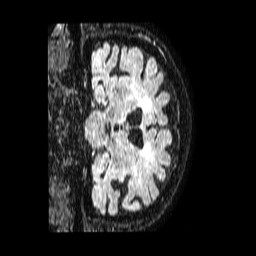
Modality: FLAIR
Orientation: coronal
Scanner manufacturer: philips
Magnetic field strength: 1.5 T
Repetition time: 4.8 s
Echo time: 0.3 s